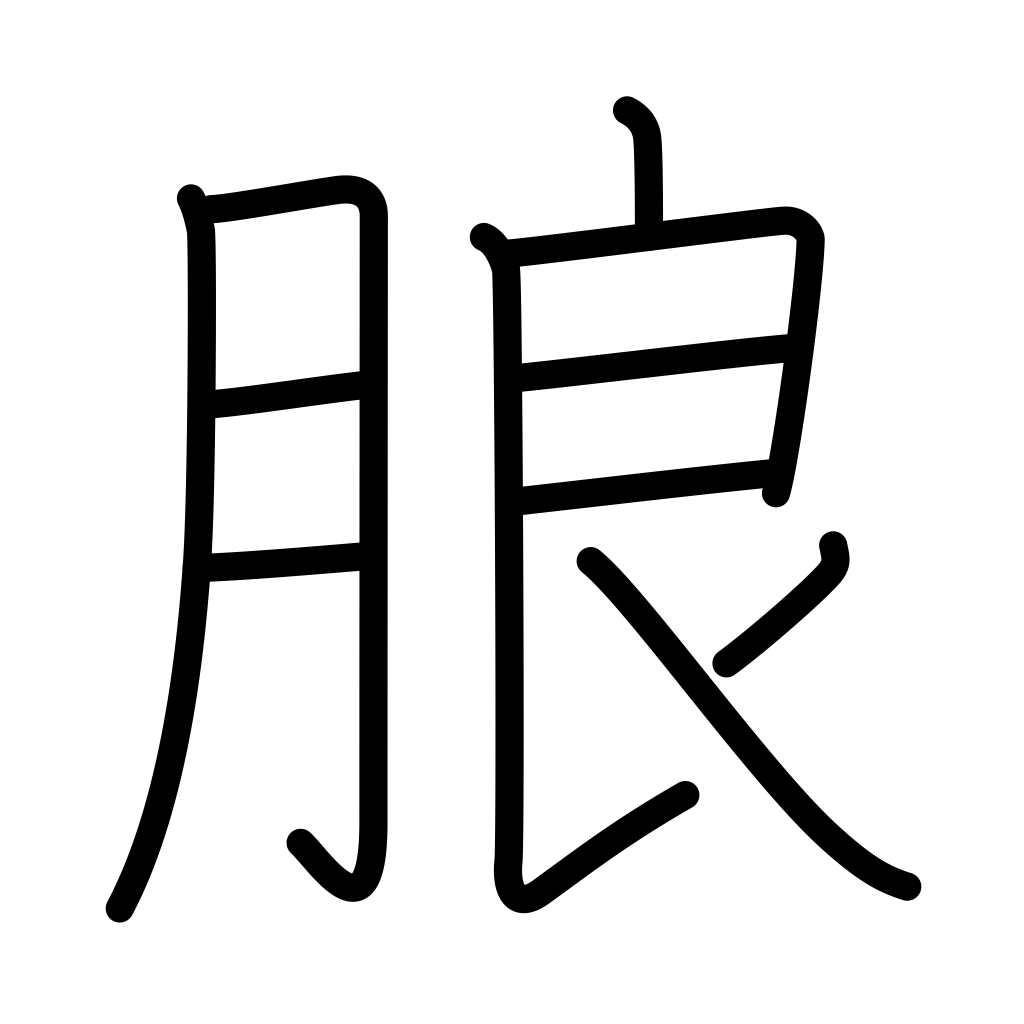
Meaning: clear, bright, distinct